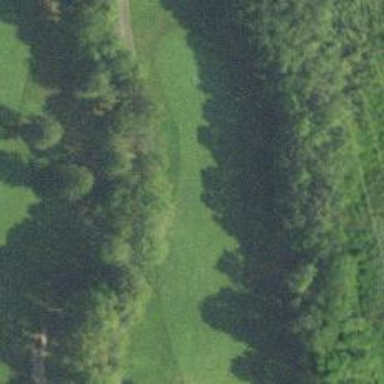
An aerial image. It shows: Golf hole.